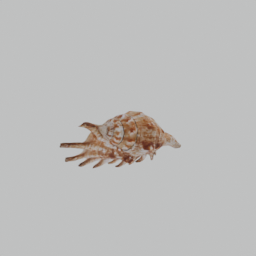
Label: animals